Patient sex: M
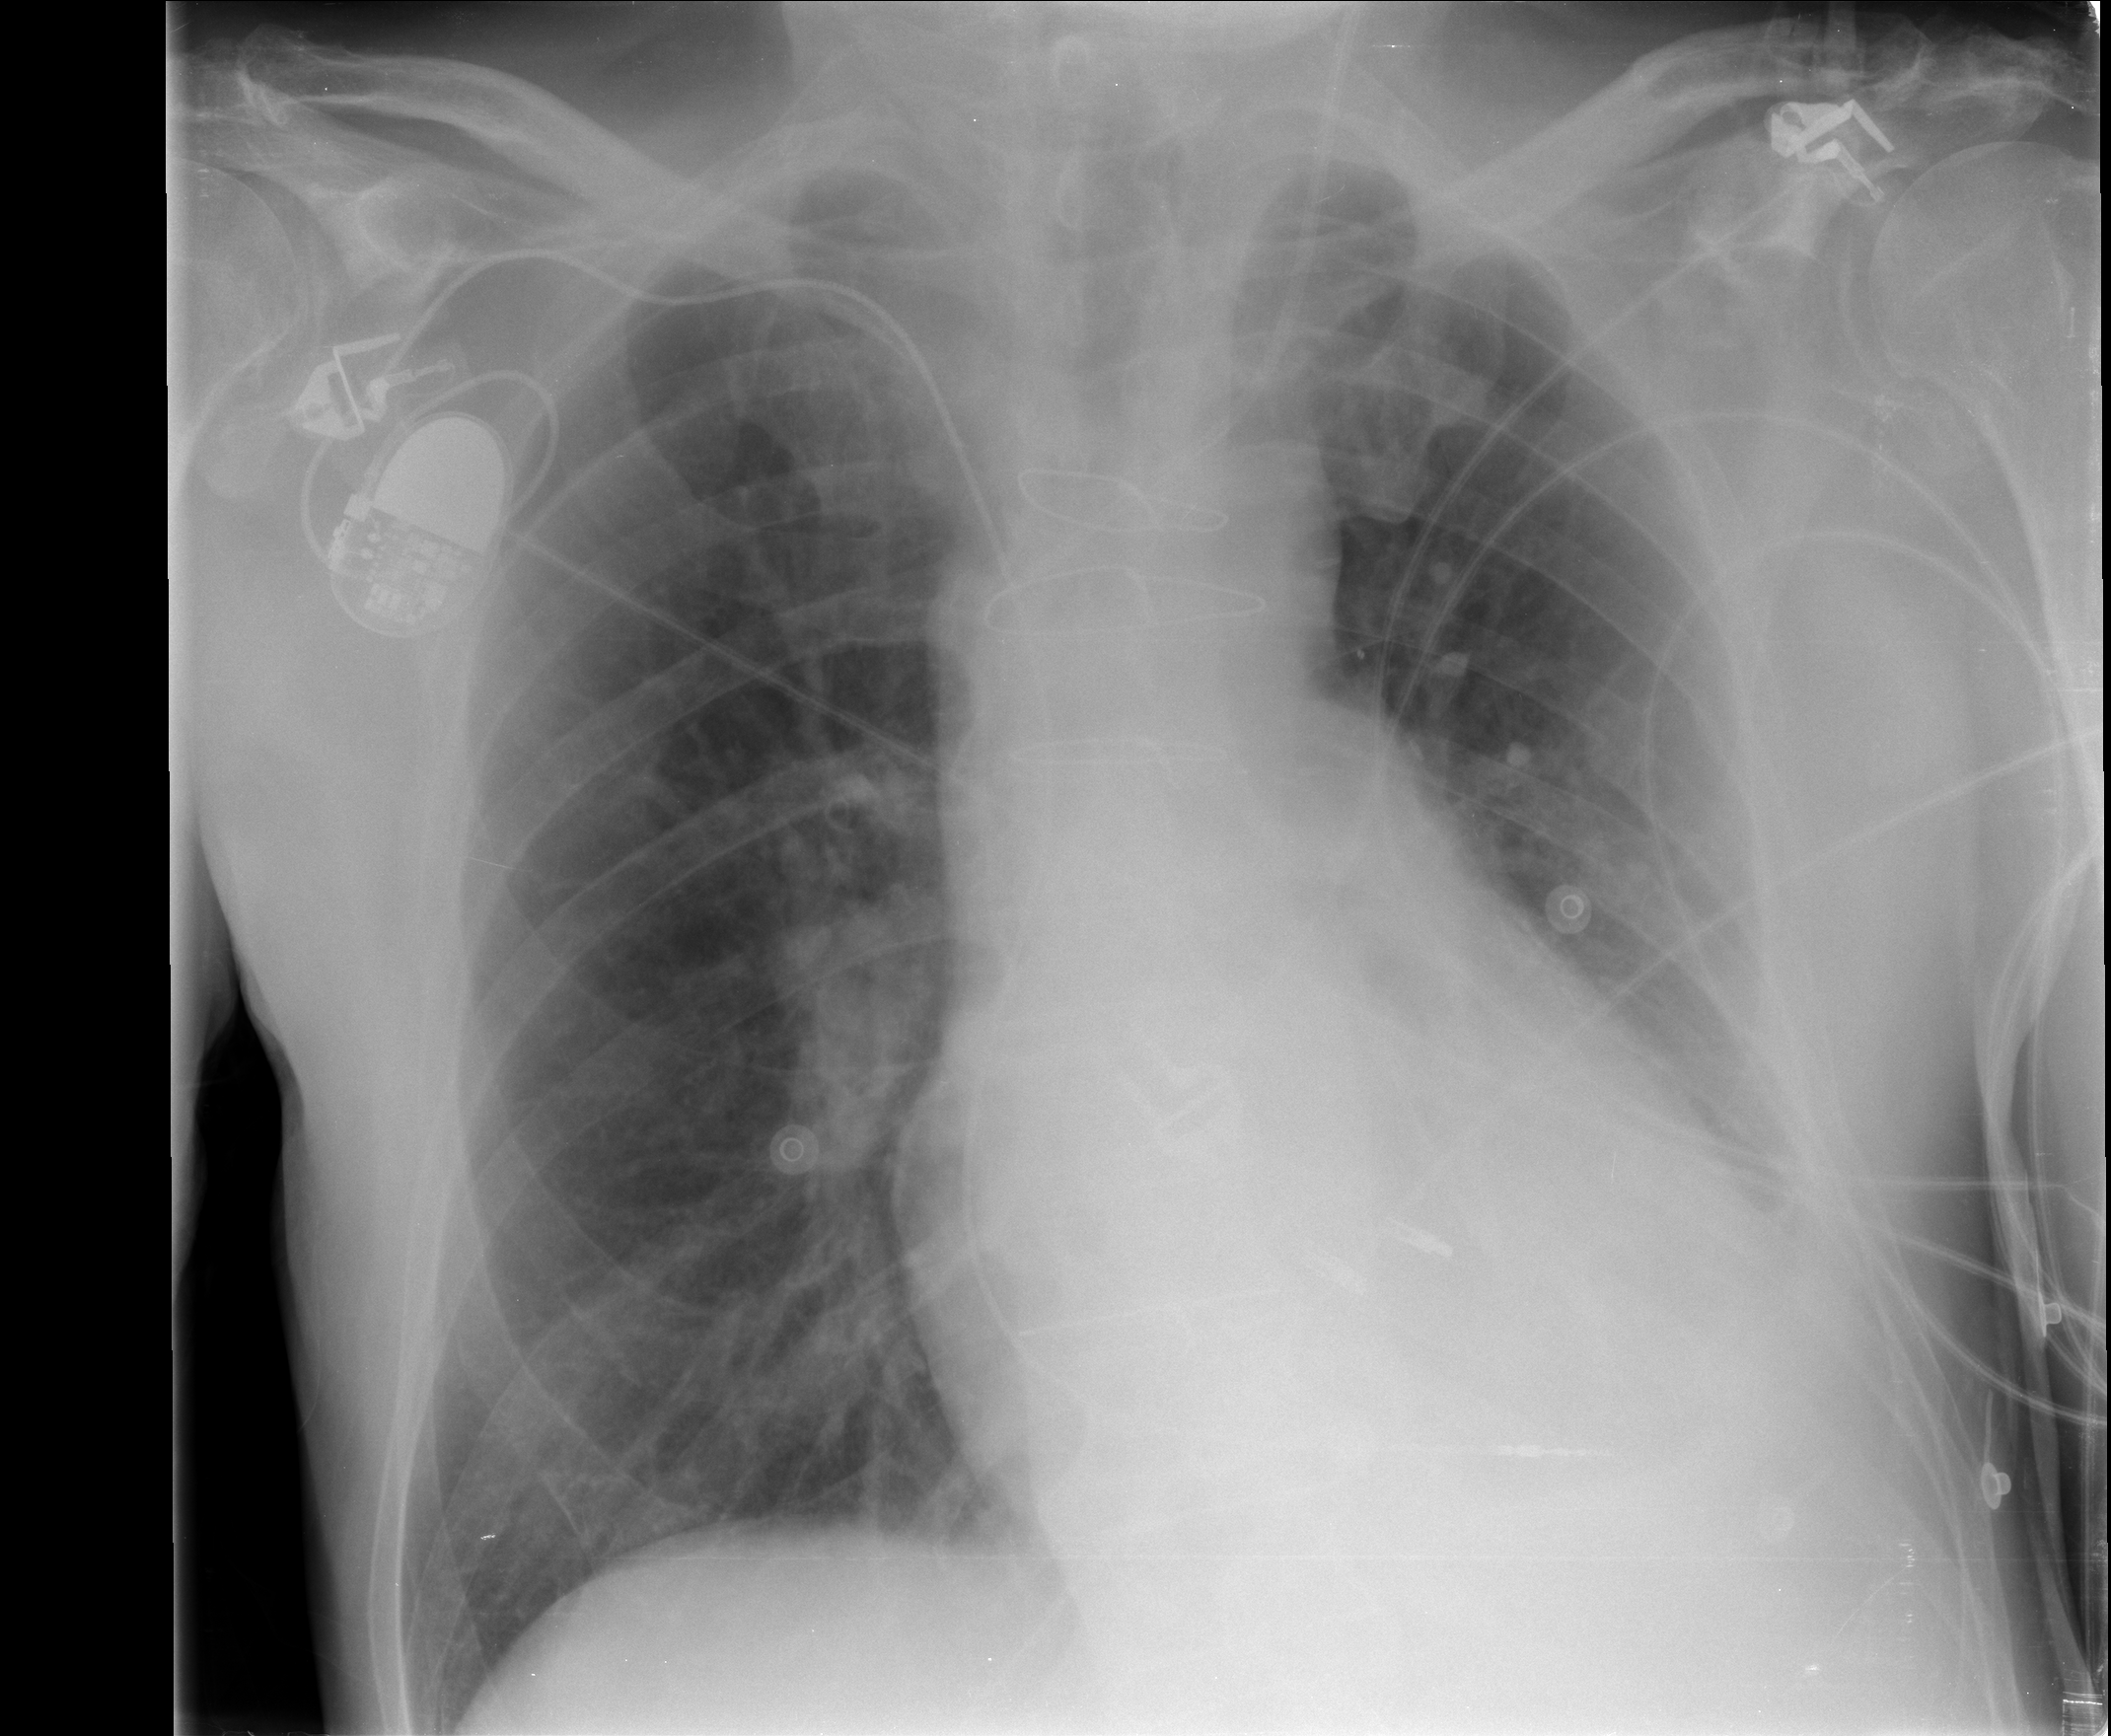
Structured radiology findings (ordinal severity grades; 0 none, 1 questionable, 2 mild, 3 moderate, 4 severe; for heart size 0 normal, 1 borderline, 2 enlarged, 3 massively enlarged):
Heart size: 0
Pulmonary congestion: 0
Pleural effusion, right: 0
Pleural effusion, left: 3
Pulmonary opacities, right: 0
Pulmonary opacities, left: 0
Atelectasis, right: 0
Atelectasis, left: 2